Field crop: maize
Growth stage: 2
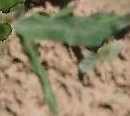
Species: maize